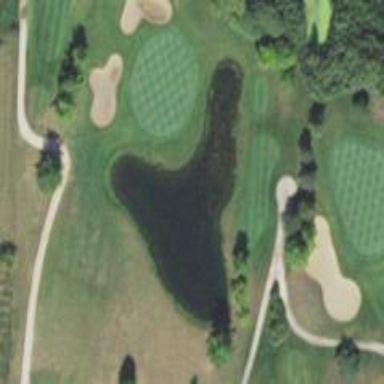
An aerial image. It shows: Picturesque scene of golf course with lateral water hazard.